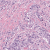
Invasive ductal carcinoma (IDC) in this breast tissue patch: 1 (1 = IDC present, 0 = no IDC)